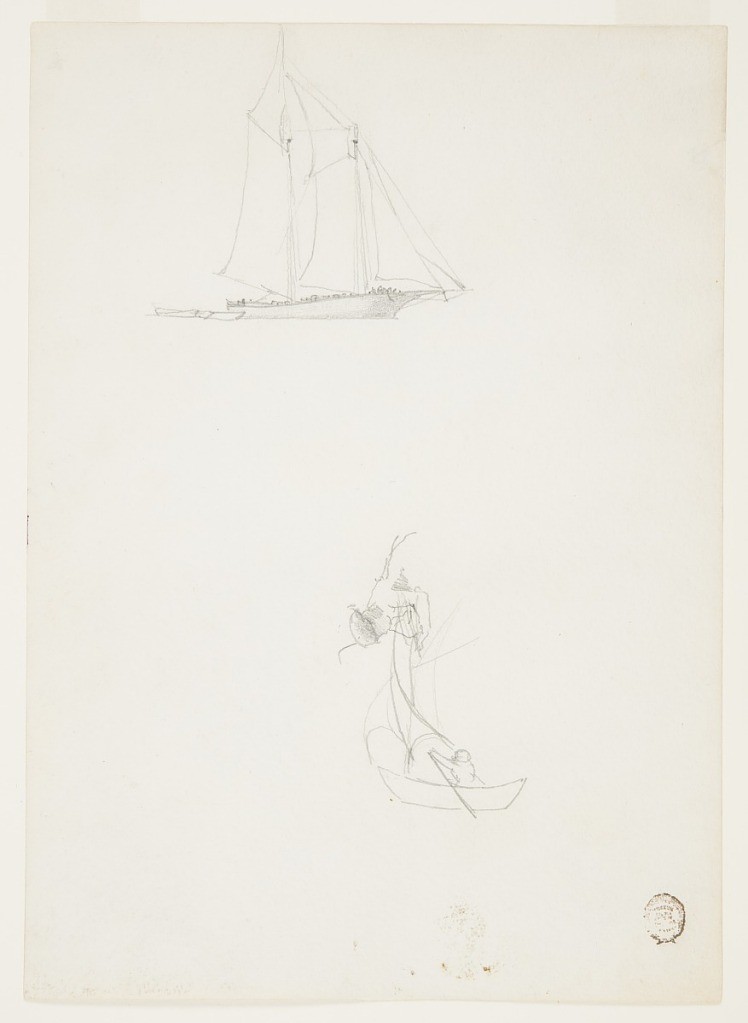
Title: Schooner and Three Dinghies
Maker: Winslow Homer, American, 1836–1910
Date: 1880
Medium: Graphite on cold pressed paper
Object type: Drawing
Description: Vertical view showing at the top a schooner under sail and three dinghies and at the bottom a boat being rowed by a man and sails.  Horizontally at center of drawing is the upper portion of a woman leaning over a parapet.